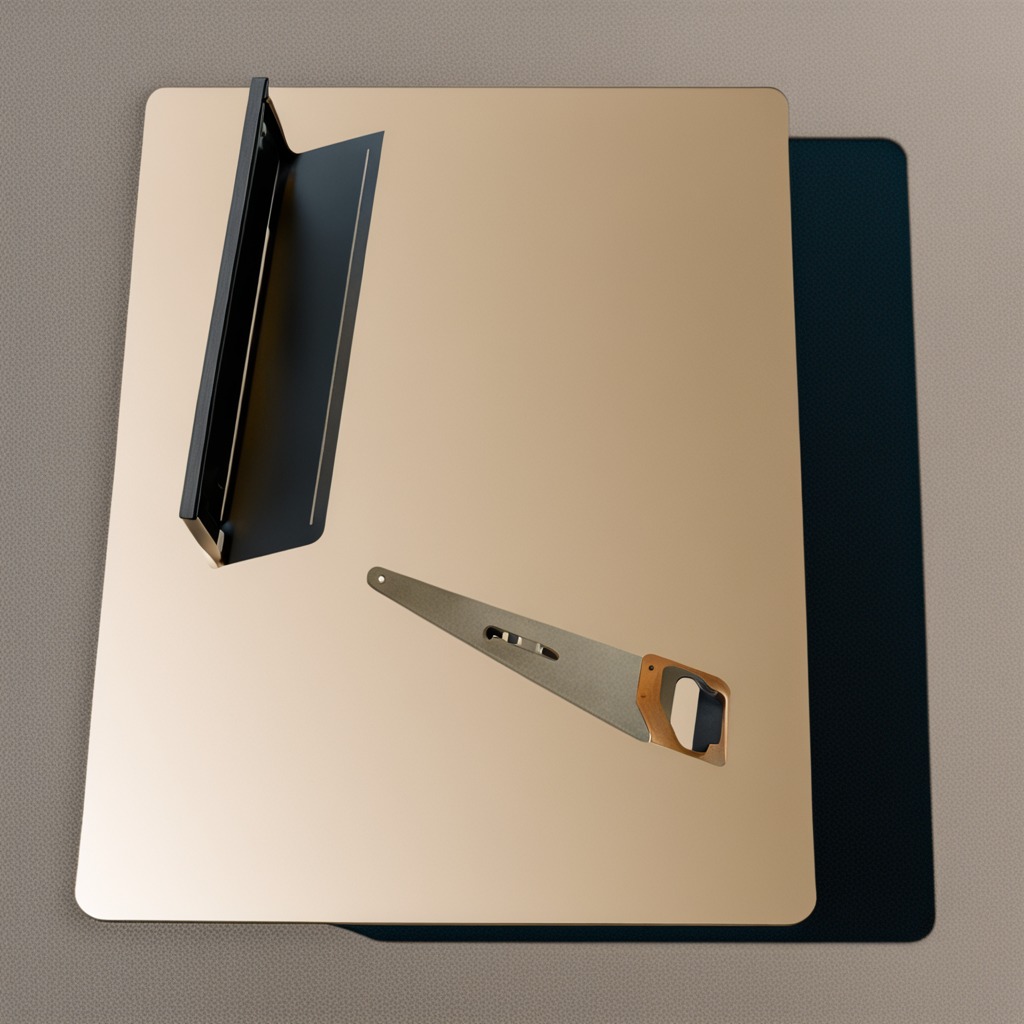
A metal saw is lying on the table.